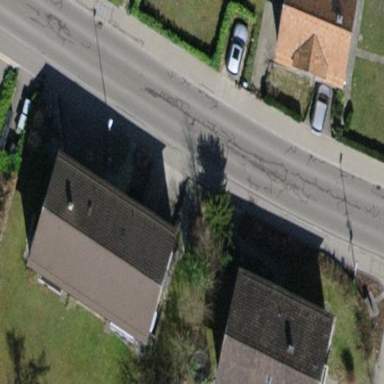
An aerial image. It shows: Building with pitched roof.